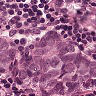
Metastatic tissue present: yes